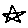
Label: star